Field crop: tomato
Growth stage: 1
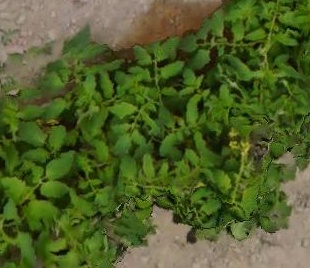
Species: tomato